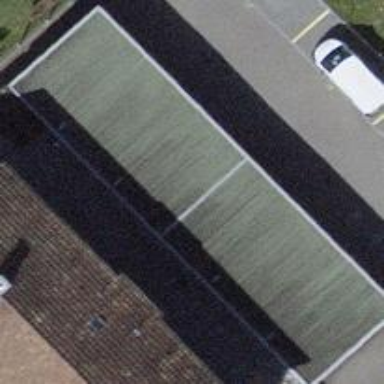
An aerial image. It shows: Garage building.